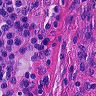
Metastatic tissue present: no